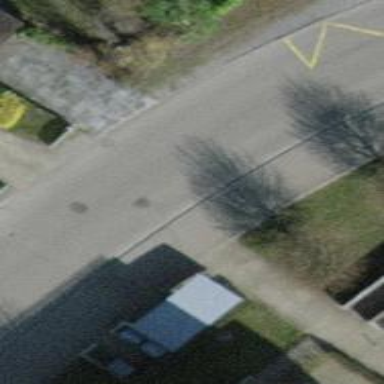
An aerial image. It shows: Footway made of paving stones.